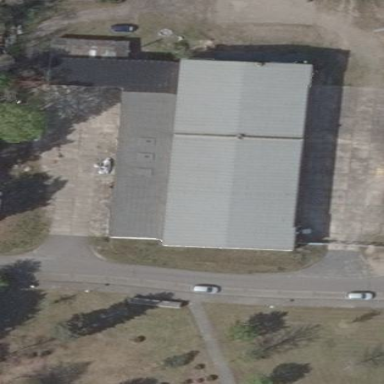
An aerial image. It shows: Hangar building at the airport.